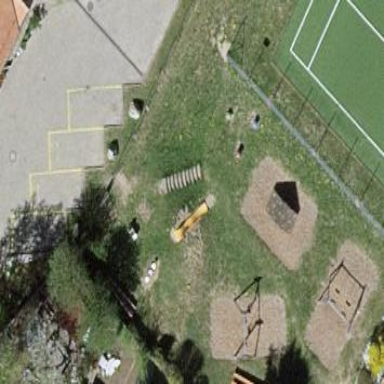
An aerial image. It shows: Playground area for leisure land.